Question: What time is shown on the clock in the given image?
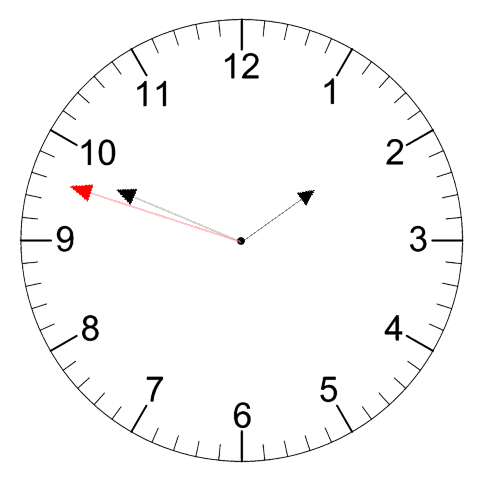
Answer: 01:48:48